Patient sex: F
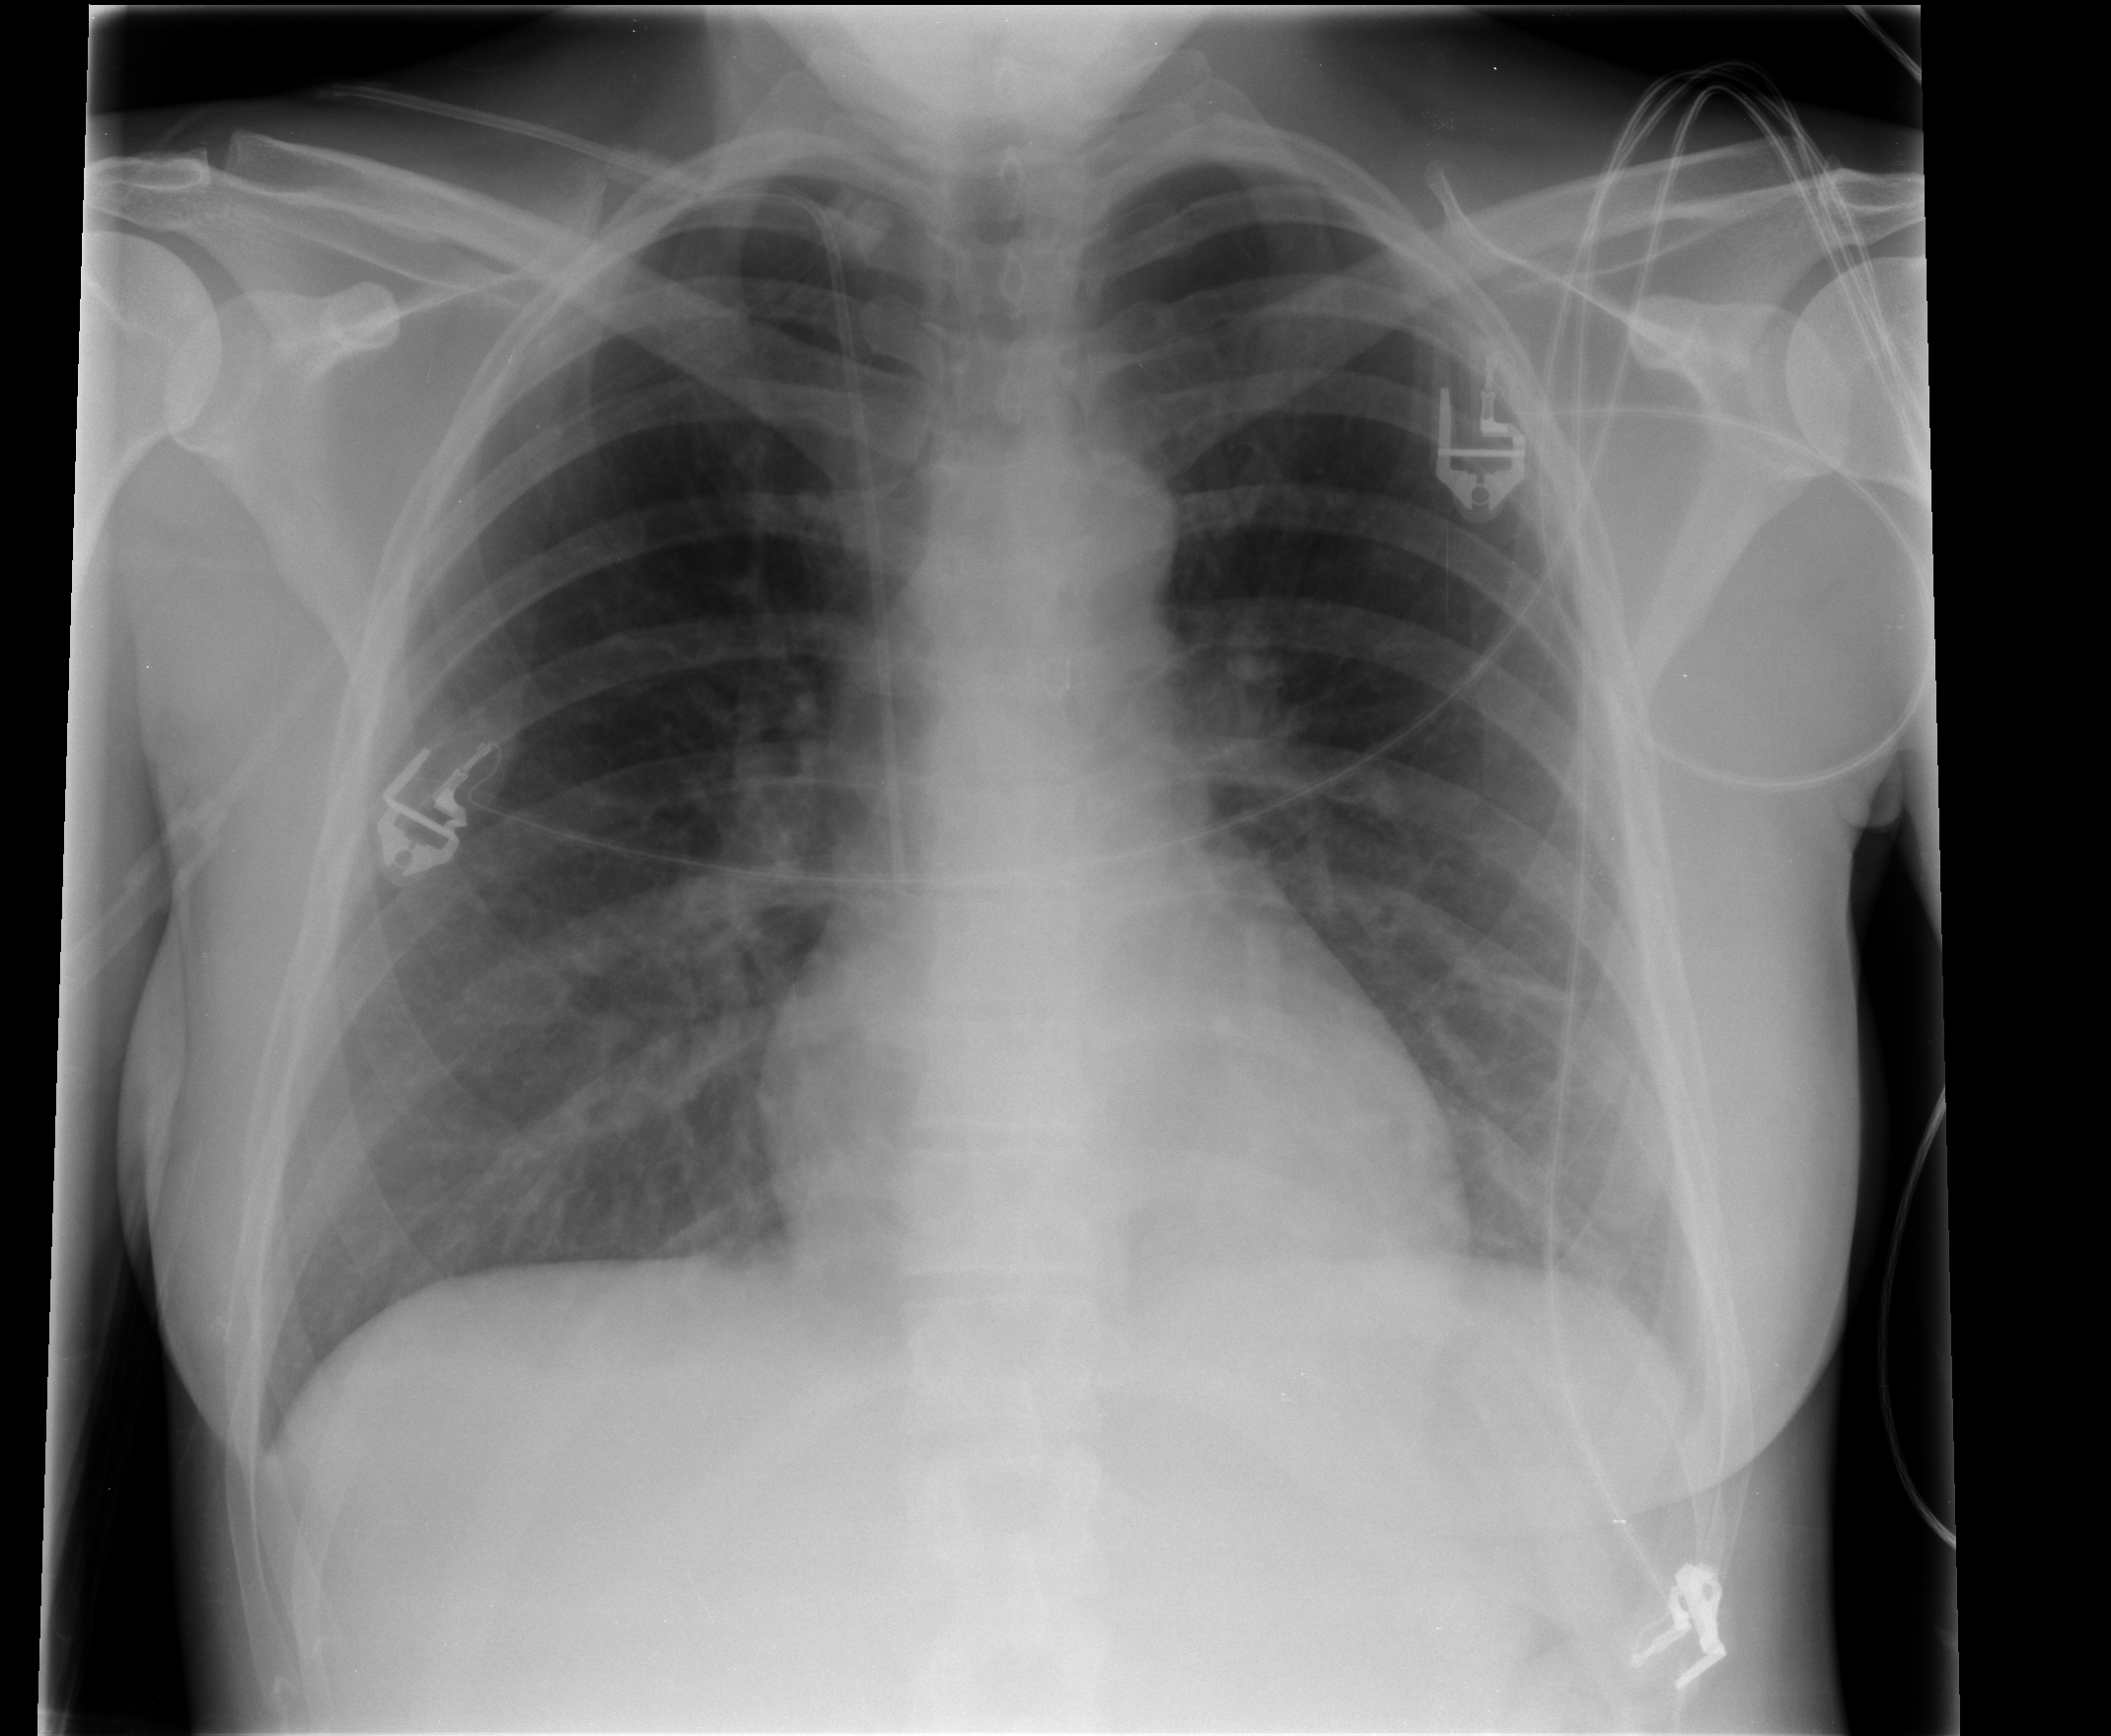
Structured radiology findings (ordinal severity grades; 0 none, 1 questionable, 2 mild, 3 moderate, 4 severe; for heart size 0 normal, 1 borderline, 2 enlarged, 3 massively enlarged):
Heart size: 0
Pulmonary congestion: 0
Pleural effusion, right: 0
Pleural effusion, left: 0
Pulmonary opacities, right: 1
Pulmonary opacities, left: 1
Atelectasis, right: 1
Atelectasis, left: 1